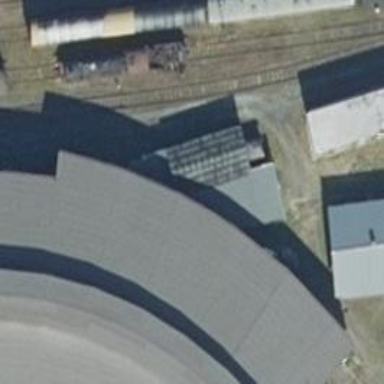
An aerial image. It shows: Railway yard.